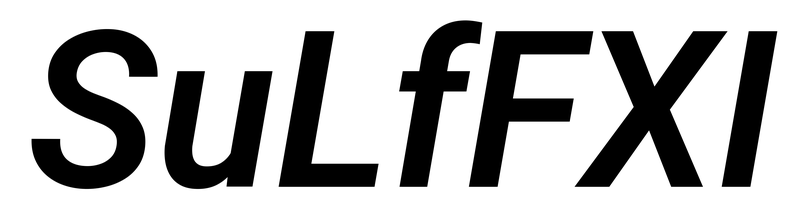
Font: Roboto-Italic_SemiBold_Italic